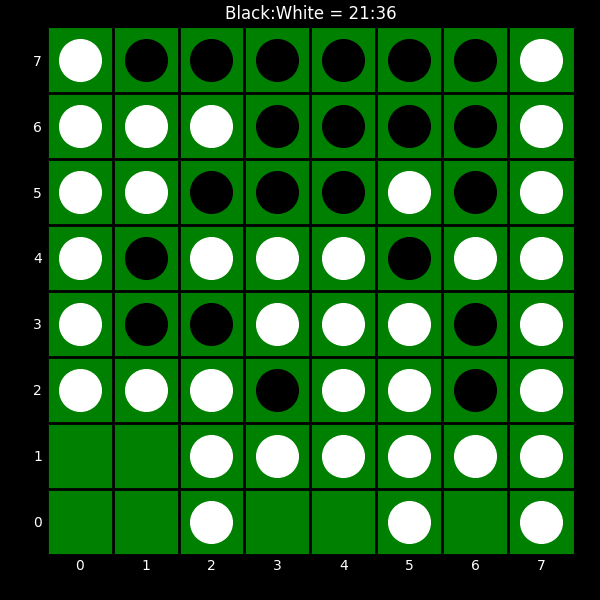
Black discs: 21
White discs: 36